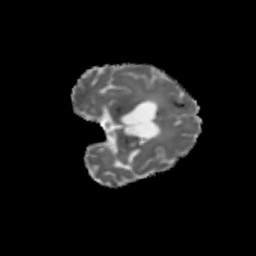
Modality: MD
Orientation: coronal
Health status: ill
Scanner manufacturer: siemens
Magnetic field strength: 3 T
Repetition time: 6.8 s
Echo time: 0.097 s